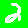
Digit: 2